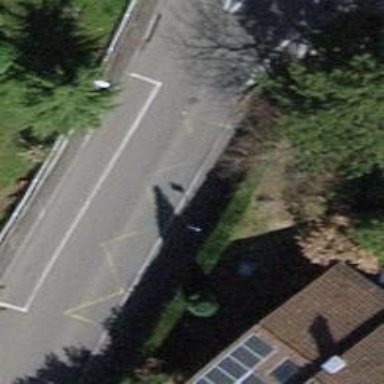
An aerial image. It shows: Bus stop with platform for public transport.